Question: I'm trying to understand locating leaked memory using Xcode4 and Instruments but I'm stuck at some point. I started recording the application and Instruments gathered the leaked memory.
So ok, I see the leaked blocks in the lower pane, but how can I understand which leaked block is related to which red bar? I assume that although all the blue bars indicate leaks, reds are the one that need real attention and so I want to know which block causes the red spike. I cannot click on a red bar to get further information about it. When I click on somewhere on the upper pane, all I got is a dashed line.
Need your directions, please.
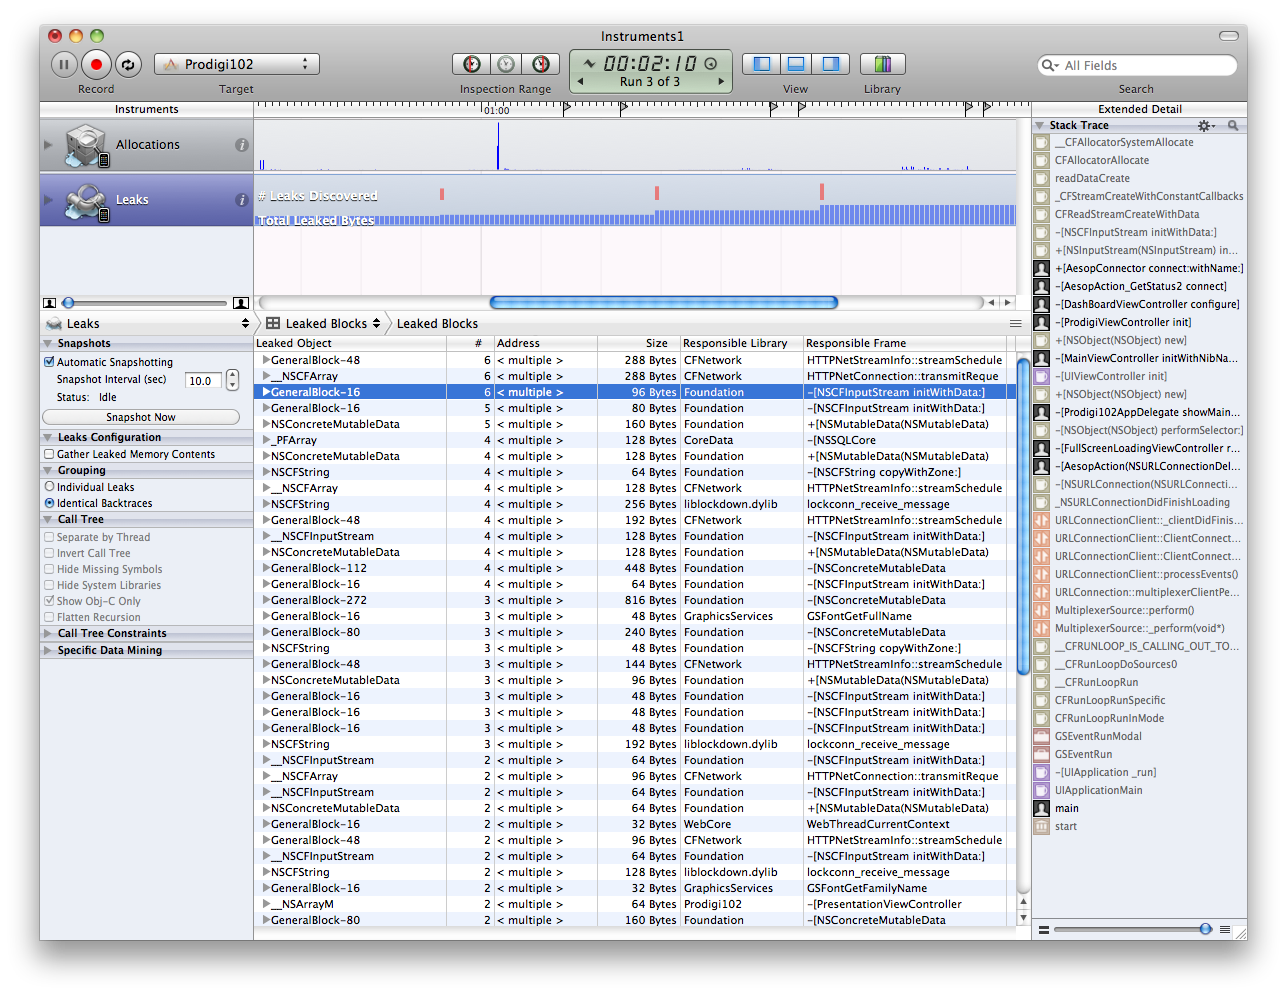
Answer: I think I found something: By clicking on somewhere on Leaks line, and then by pressing the left / right range buttons above Inspection Range (at the top) I can set the beginning and the ending of the range. That works like some kind of a filter on the leaked blocks.
Any clearer method is appreciated though..